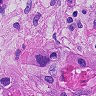
Metastatic tissue present: yes